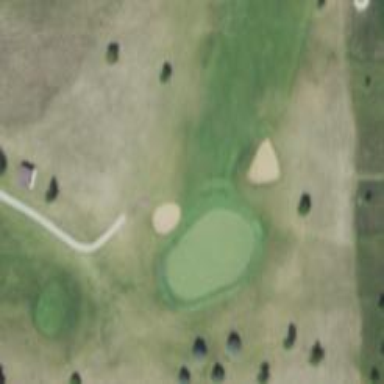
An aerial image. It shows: Golf hole.